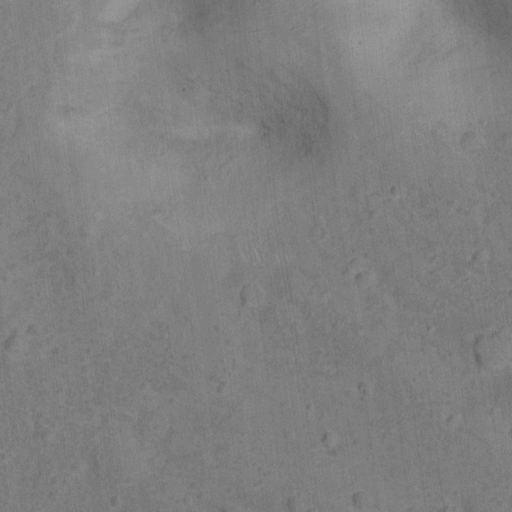
Classes present: Background